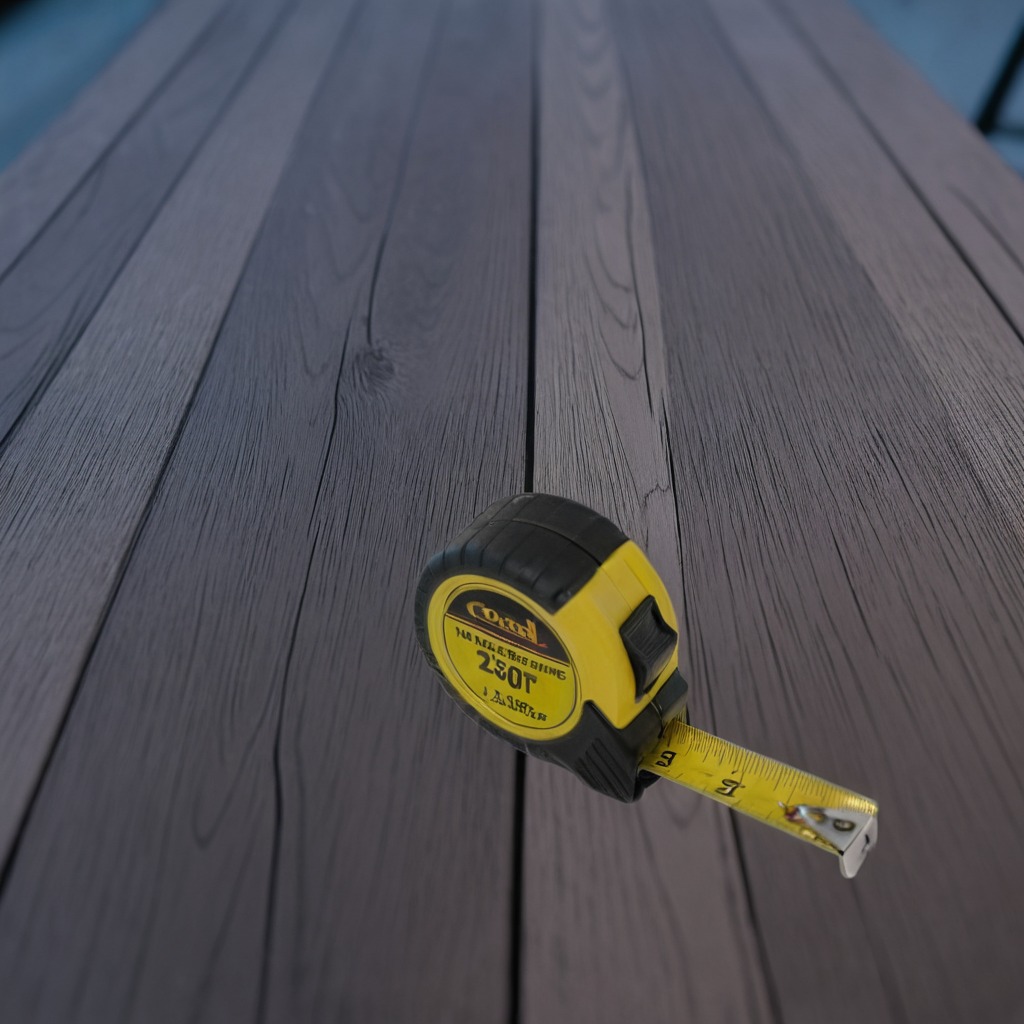
A measuring tape is lying on the table.